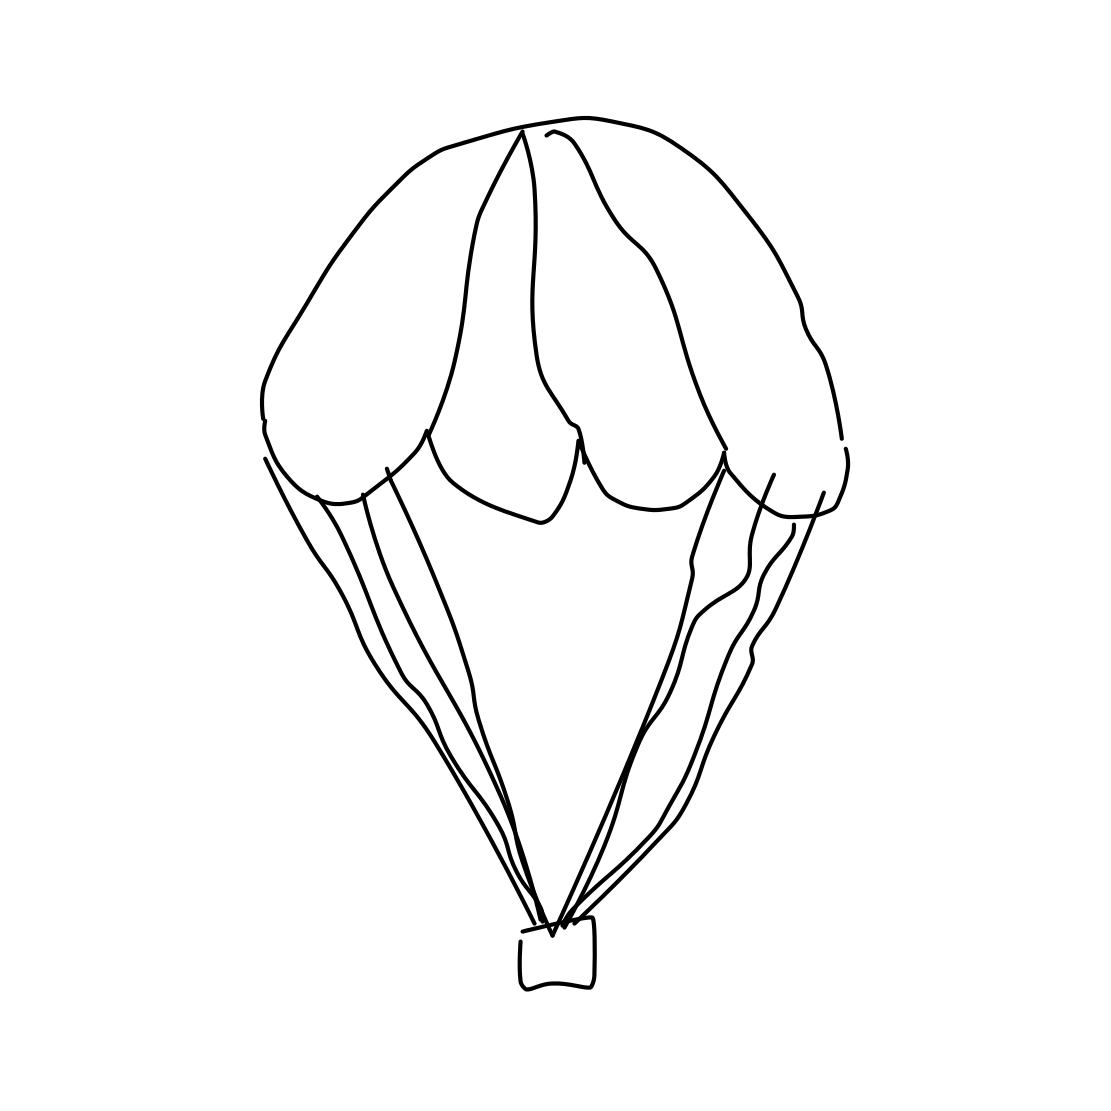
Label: parachute